Question: I am using asp.net mvc3 for my project along with jquery ajax methods. I have been able to validate the input but if I click on the post button the data is posted even if the form contains invalid data. I know this can be solved using submit button. But I want to use my jquery methods. I have been using asp.net mvc3 client side validation. Here is my code to post the data from a form.
'''
//jQuery
function PostForm(Url, FormID, Title) {
var dataTOPost = '#' + FormID; // Id of particular form to post
$.ajax({
url: Url,
type: 'POST',
data: $(dataTOPost).serialize(),
beforeSend: function () {
//display some loading pics
}
}).done(function (result) {
//if success do something
});
}
'''
And I used it as follows
'''
<a onclick="PostForm('someurl','myform', 'Title of dialog');" >Submit</a>
'''
Here is the screen shot of part of the form being validated. Even if the form contains invalid data the form gets posted. How do I solve this. Thanks.

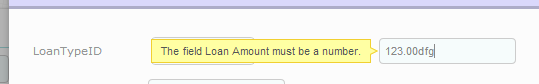
Answer: You have to parse the form to validate using:
'''
$.validator.unobtrusive.parse($(form));
'''
And then ask if is valid:
'''
$(form).valid();
'''
Ex:
'''
function PostForm(Url, FormID, Title) {
var dataTOPost = '#' + FormID; // Id of particular form to post
$.validator.unobtrusive.parse($(dataTOPost));
if ($(dataTOPost).valid()){
$.ajax({
url: Url,
type: 'POST',
data: $(dataTOPost).serialize(),
beforeSend: function () {
//display some loading pics
},
done: function (result) {
//if success do something
}});
}else{
console.log("invalid form");
}
}
'''